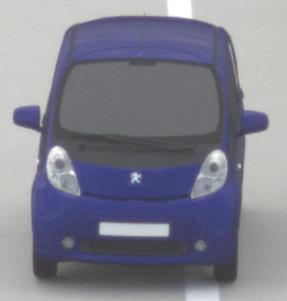
Make: Peugeot
Model: iOn
Detailed model: iOn
Model produced from: 2010/12
Model produced until: 2013/02
Doors: 5
Color: blue
Road condition: dry road
Daytime: midday
Contrast: low contrast